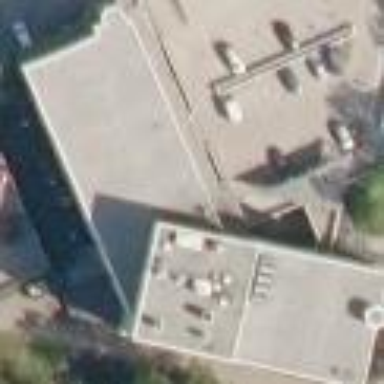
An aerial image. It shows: Civic building.